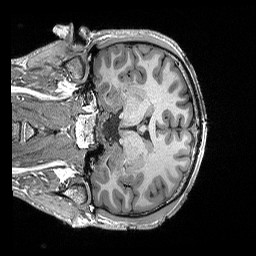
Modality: T1w
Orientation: coronal
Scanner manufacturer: siemens
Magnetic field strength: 3 T
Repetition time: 2.3 s
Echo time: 0.00294 s